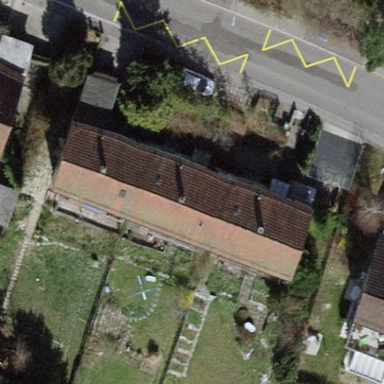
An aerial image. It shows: Terrace building with tiled roof.